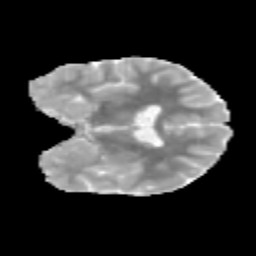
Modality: MD
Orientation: coronal
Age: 11
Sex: male
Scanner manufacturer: siemens
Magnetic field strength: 3 T
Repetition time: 3.8 s
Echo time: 0.07 s